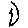
Label: moon